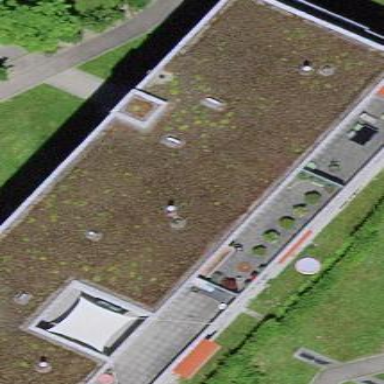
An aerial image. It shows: Building with flat roof.